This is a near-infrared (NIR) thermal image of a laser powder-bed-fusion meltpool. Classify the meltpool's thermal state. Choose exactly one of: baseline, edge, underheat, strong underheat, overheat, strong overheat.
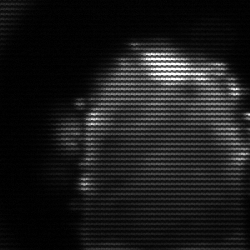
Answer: baseline